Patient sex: M
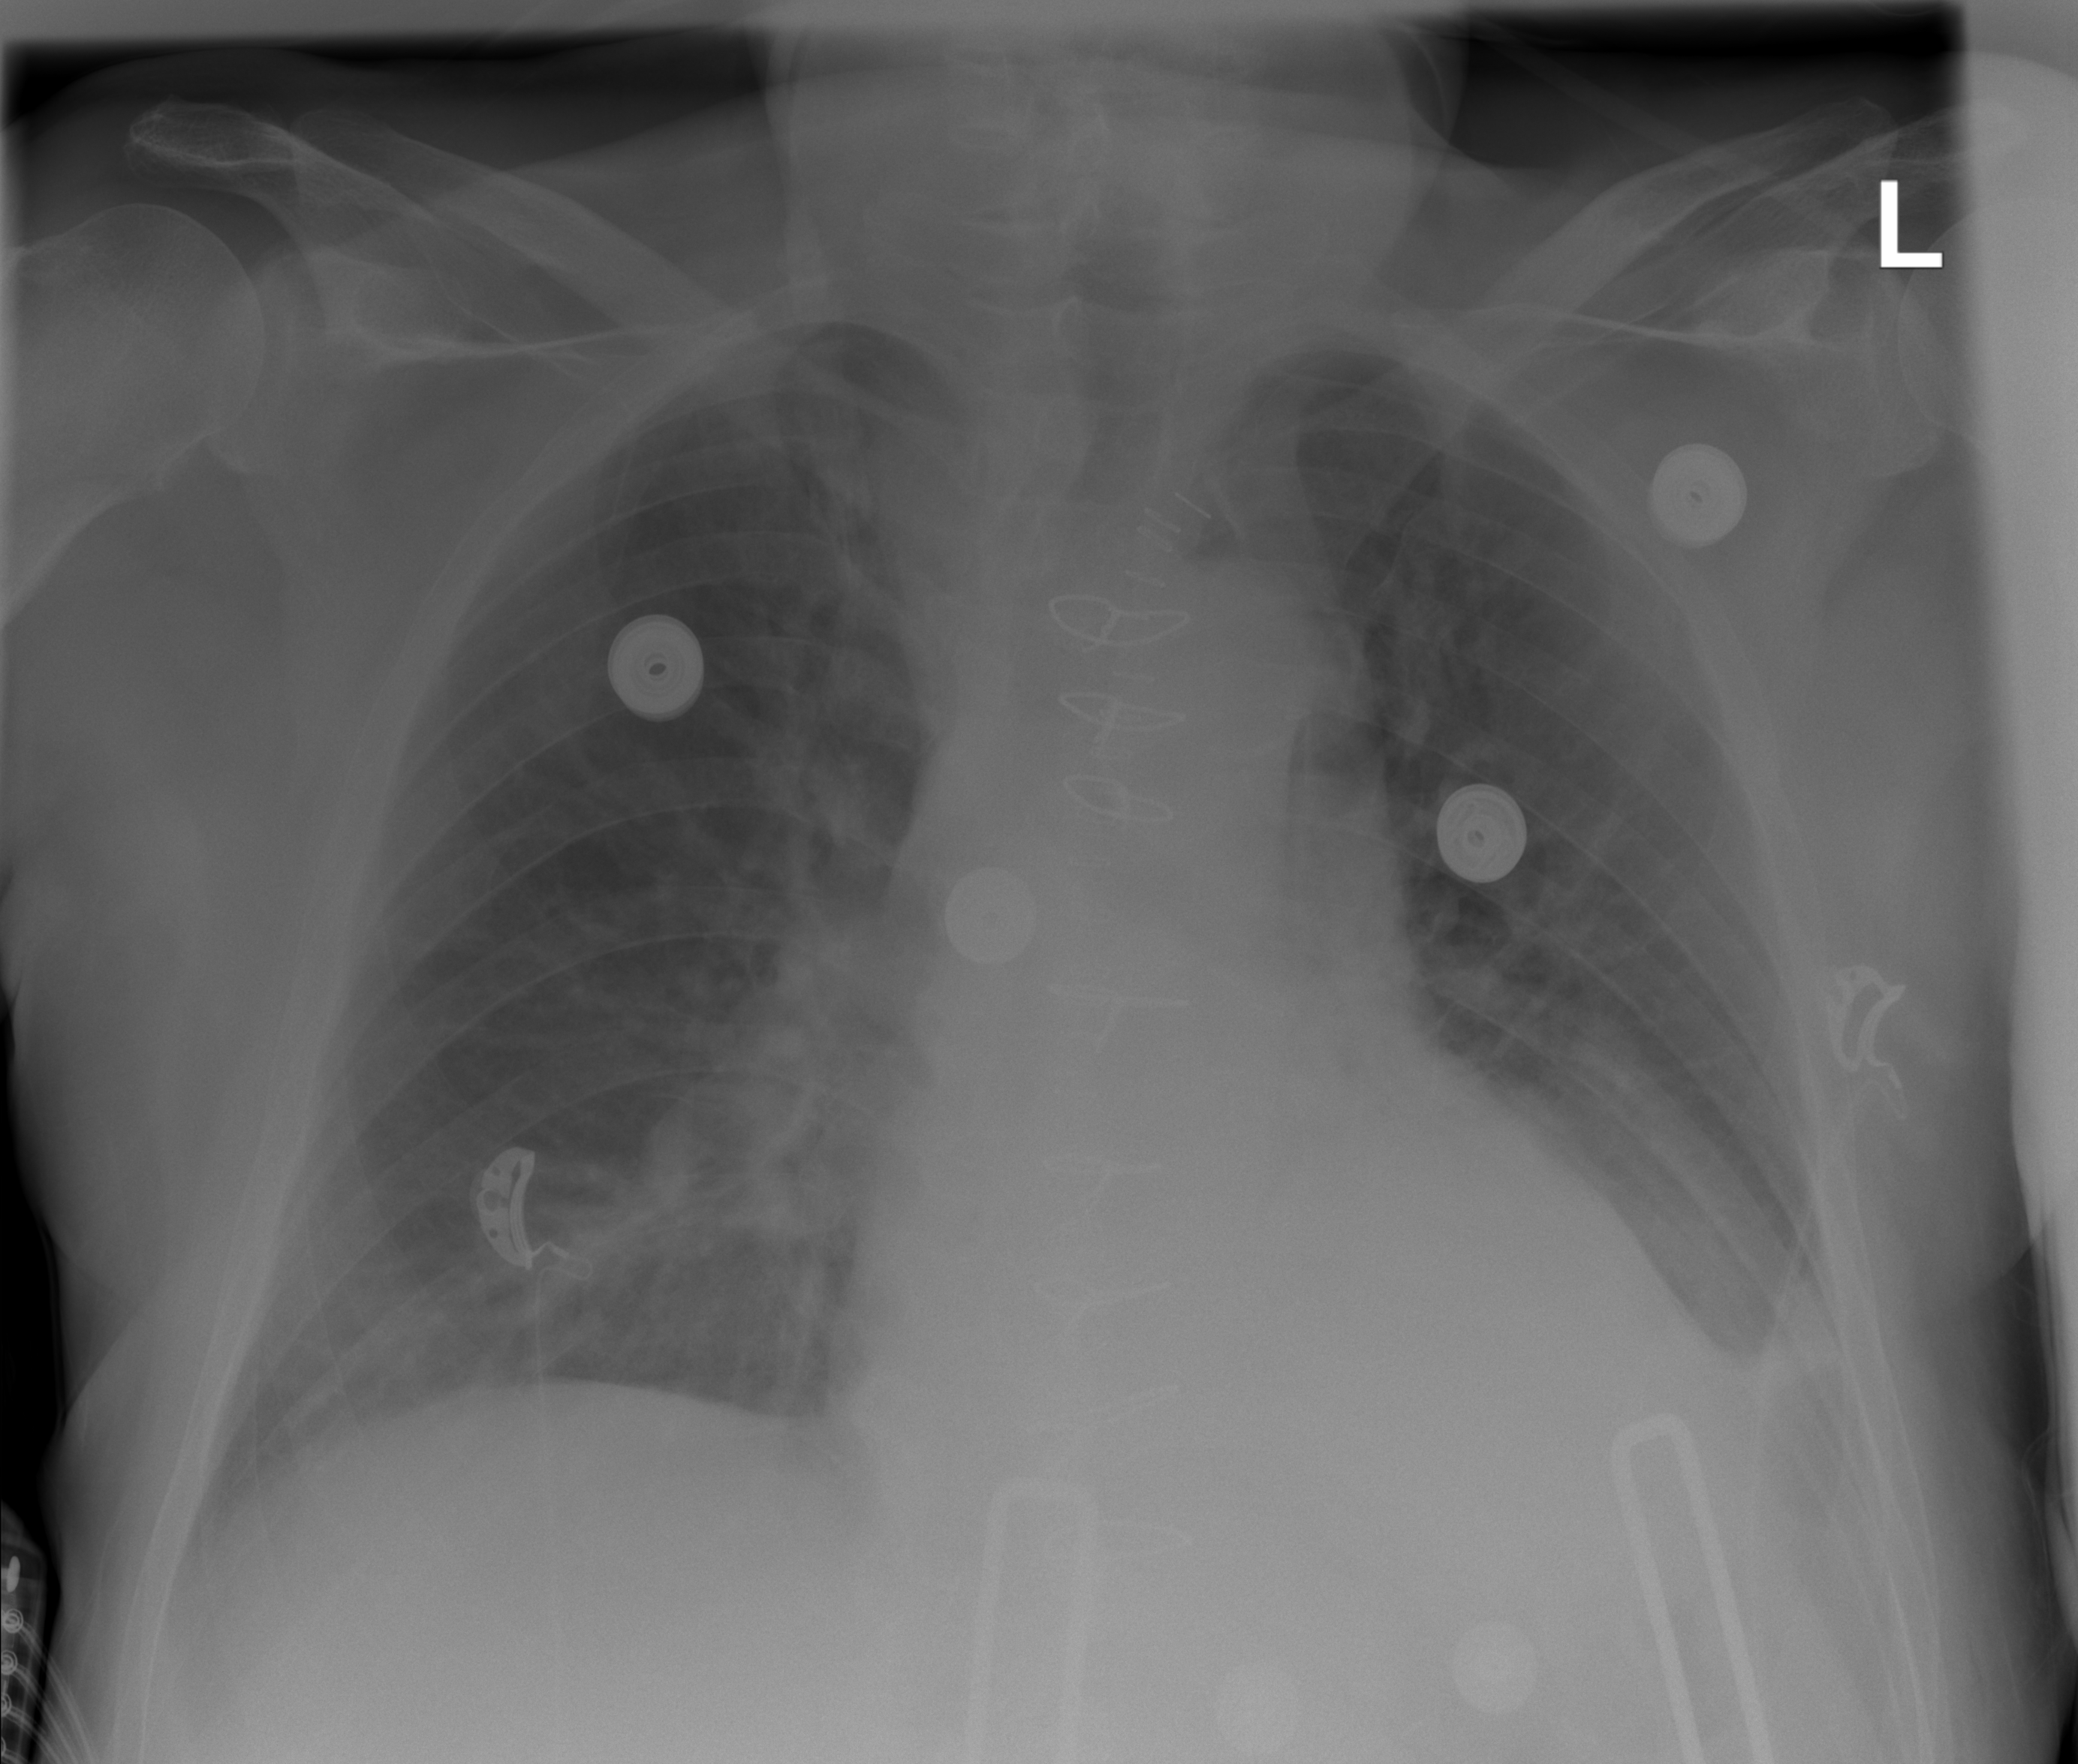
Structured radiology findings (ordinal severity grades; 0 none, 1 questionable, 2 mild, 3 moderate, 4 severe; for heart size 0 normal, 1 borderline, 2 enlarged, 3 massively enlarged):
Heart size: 2
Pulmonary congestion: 0
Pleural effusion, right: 1
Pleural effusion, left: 1
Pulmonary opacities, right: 0
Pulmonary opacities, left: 0
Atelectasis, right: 1
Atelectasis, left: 1